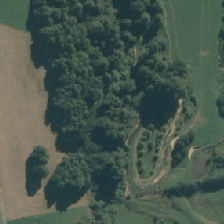
Land cover: broadleaved_indigenous_hardwood